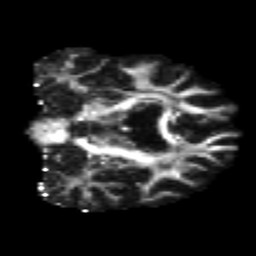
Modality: FA
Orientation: coronal
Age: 46
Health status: ill
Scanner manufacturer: philips
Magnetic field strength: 3 T
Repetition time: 9 s
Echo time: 0.127 s